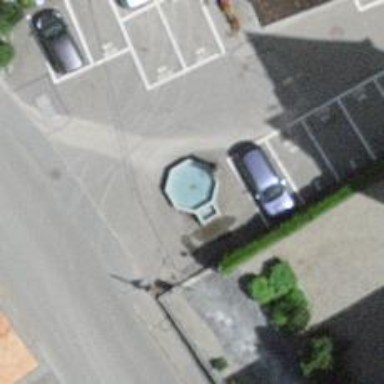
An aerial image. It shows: Beautiful fountain.